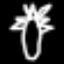
Label: palm tree